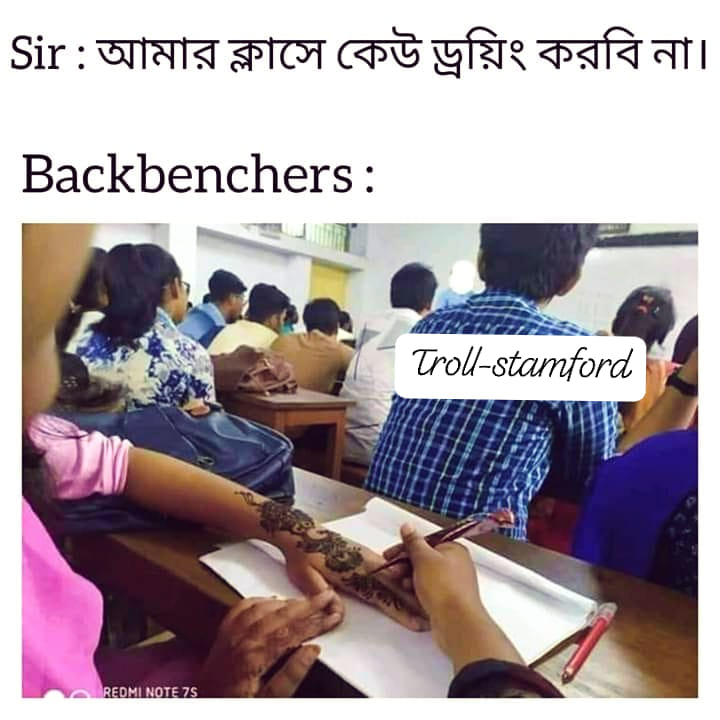
Caption: Sir :   আমার ক্লাসে কেউ ড্রয়িং করবি না ।     Backbenchers :
Label: non-hate